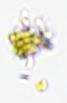
Label: Detritus